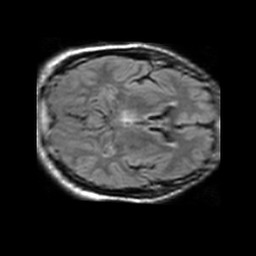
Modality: FLAIR
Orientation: axial
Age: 64
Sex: male
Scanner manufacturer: philips
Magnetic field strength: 1.5 T
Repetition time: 11 s
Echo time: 0.14 s